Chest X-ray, PA view. Patient: 51 years old, sex F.
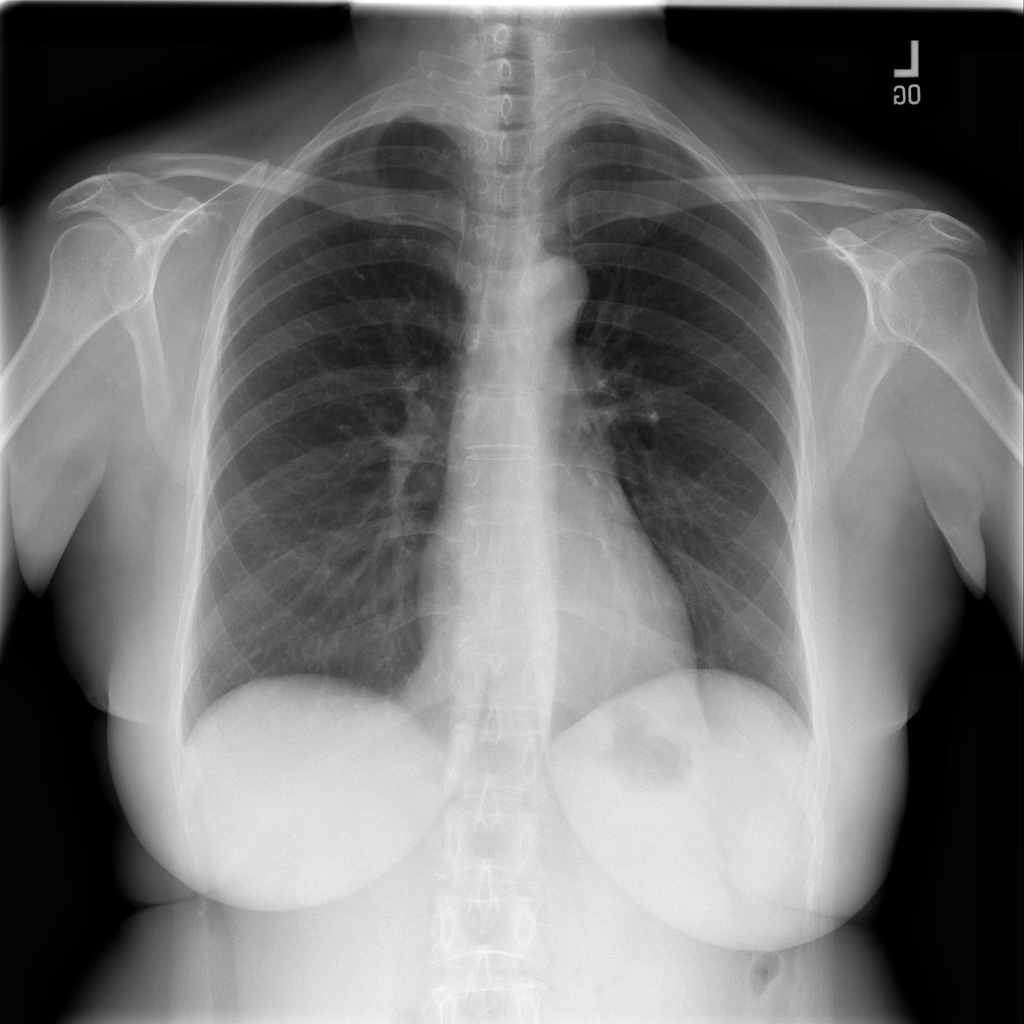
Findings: Infiltration